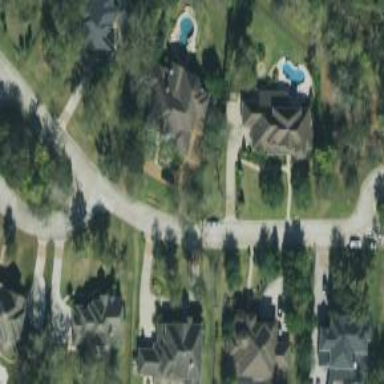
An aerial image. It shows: Residential road.